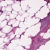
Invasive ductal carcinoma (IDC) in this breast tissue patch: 0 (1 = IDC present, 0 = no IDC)